Interaction volume radius: 10 \u00c5
Interaction volume height: 10 \u00c5
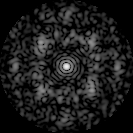
Disorder parameter: 0.583